Interaction volume radius: 5 \u00c5
Interaction volume height: 40 \u00c5
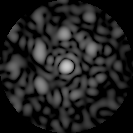
Disorder parameter: 0.6646